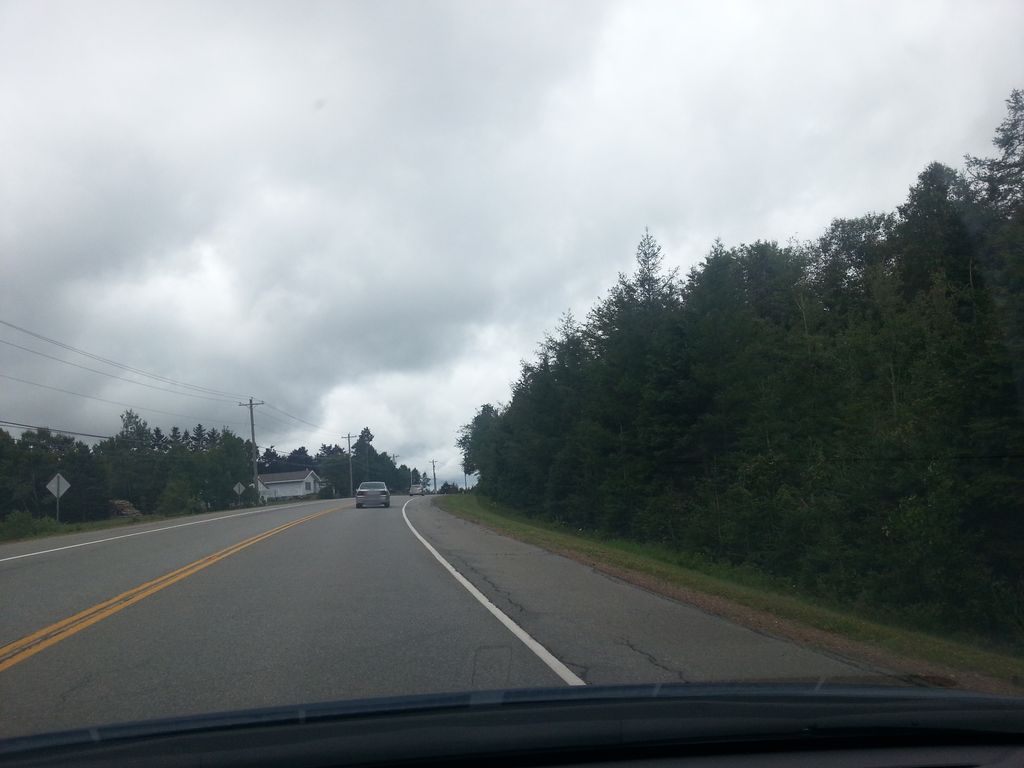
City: charlottetown